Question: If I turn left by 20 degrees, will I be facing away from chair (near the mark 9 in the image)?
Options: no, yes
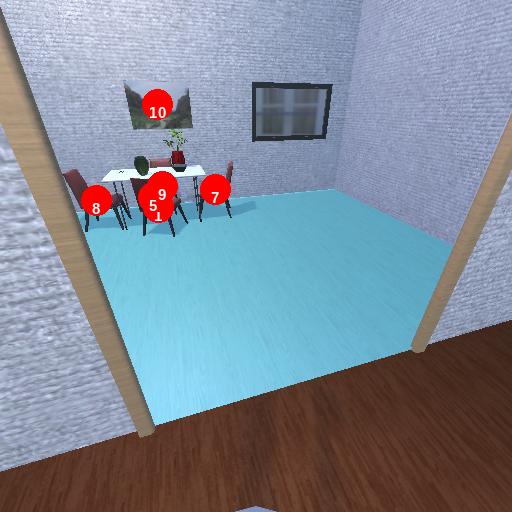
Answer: no